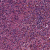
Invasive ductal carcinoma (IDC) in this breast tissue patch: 0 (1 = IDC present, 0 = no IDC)